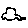
Label: car